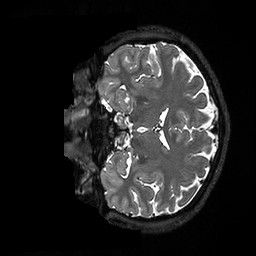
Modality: T2w
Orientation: coronal
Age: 31
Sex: male
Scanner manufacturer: ge
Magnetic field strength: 3 T
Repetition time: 3.202 s
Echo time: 0.06609 s